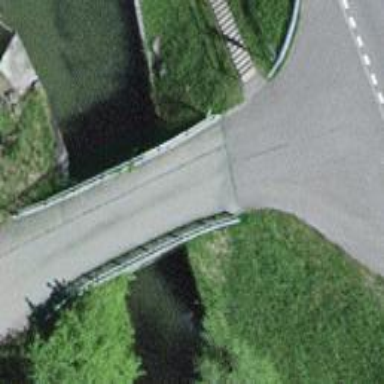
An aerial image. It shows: Unclassified road with bridge.